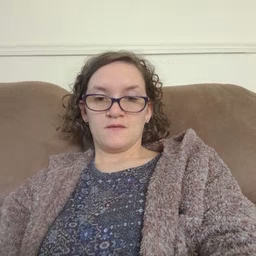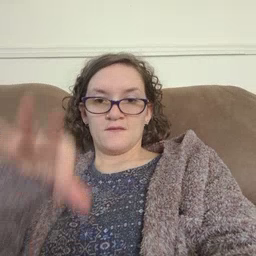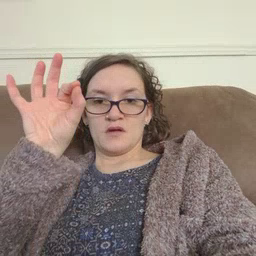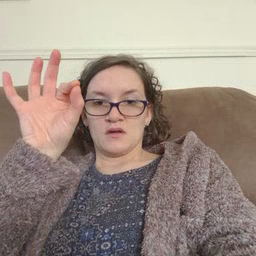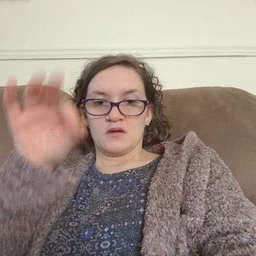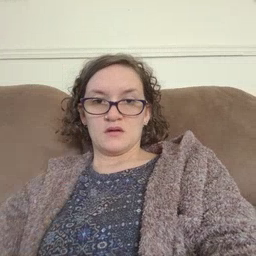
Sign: find